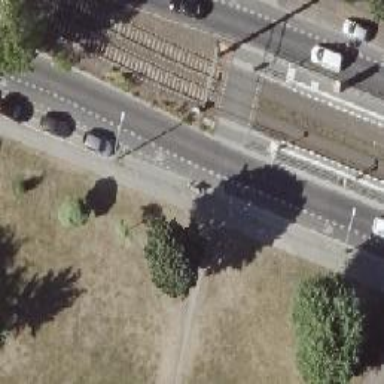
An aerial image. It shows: Sidewalk along the footway.